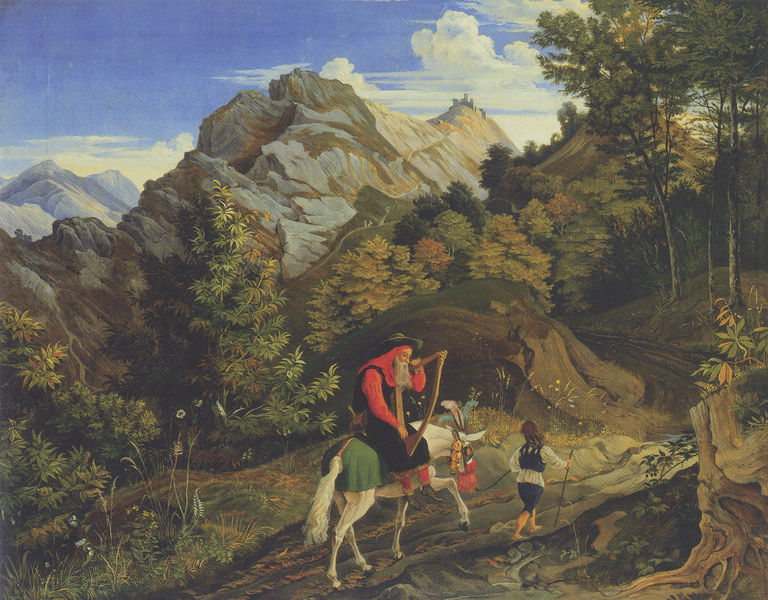
Titel: Der heimkehrende Harfner
Künstler: Adrian Ludwig Richter
Standort: Dresden
Institution: Staatliche Kunstsammlungen
Schlagwörter: baum, berg, blau, blätter, felsen, gemälde, himmel, mann, weiß, wolken, bäume, grün, landschaft, blume, blumen, braun, frau, hut, schmuck, strasse, gras, rot, schnee, tuch, weg, wiese, wolke, alt, bart, richter, mensch, stein, steine, öl, hügel, natur, stamm, busch, gehen, pfad, sonne, wege, realismus, kind, vater, gesang, musik, musiker, pflanzen, tal, wald, esel, pferd, reiter, stock, reiten, alter mann, stab, anstieg, berge, fels, gebirge, gipfel, schlucht, herbst, romantik, staffage, könig, junge, nazarener, hoch, flucht, harmonie, greis, knabe, burg, bub, wandern, alpen, seil, spazierstock, heiter, schimmel, reise, wanderer, fröhlich, wanderstab, harfe, maria, david, hohlweg, opa, hirte, theatralisch, sohn, hirtenjunge, wanderung, führen, aufstieg, lied, wandere, jude, bergauf, barde, heimkehrer, burgberg, knappe, pforr, osterhase, könig david, gebirgr, heß, heimkehren, traebn, weihnachtsmann, harfenist, schönes wetter, staock, stiefekl, #weg